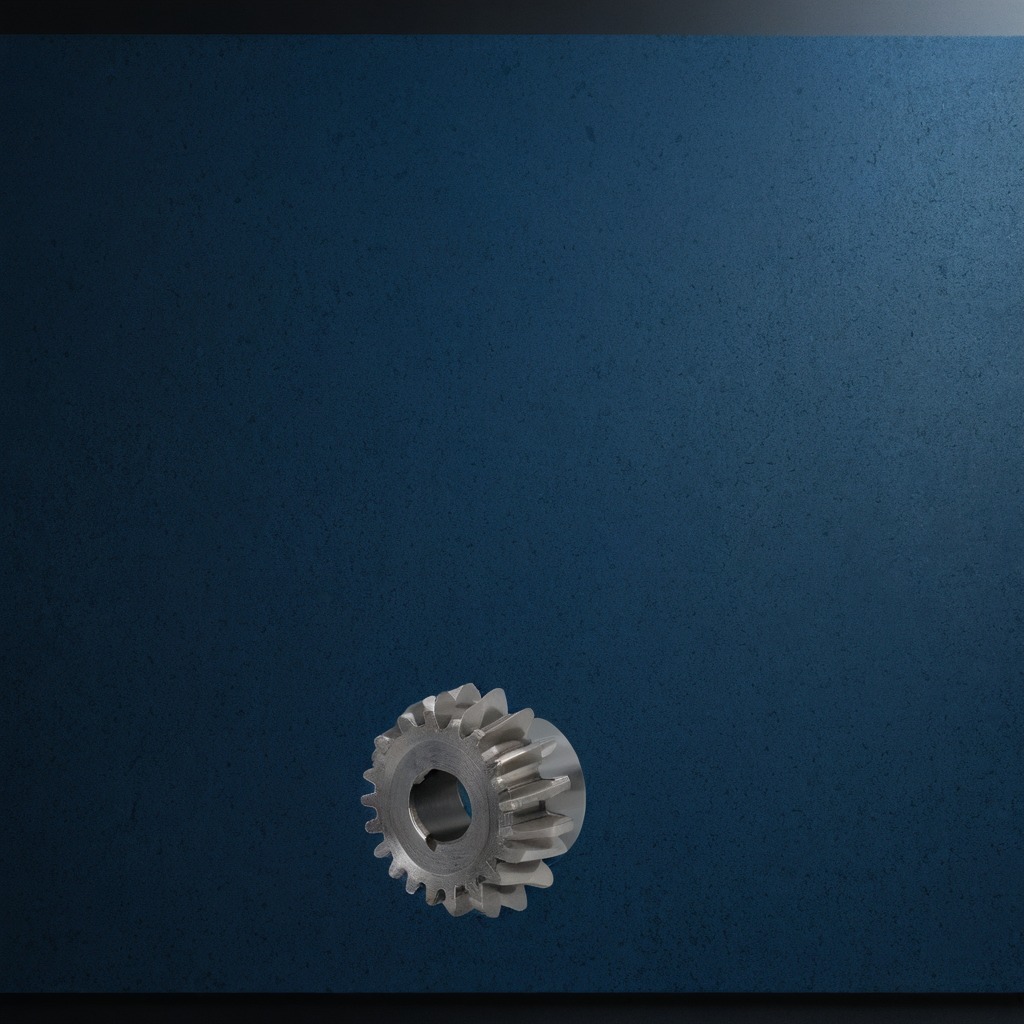
A steel gear with teeth is lying on a clean granite tabletop covered with a blue rubber mat inside a workshop at night dim ambient light soft shadows worn but beneath the mat